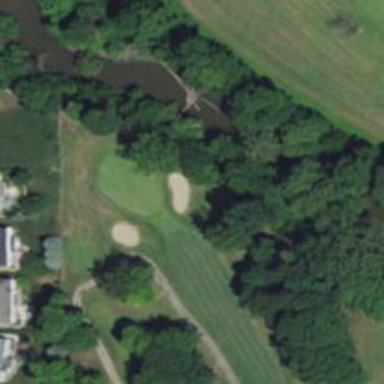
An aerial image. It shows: View of golf hole.